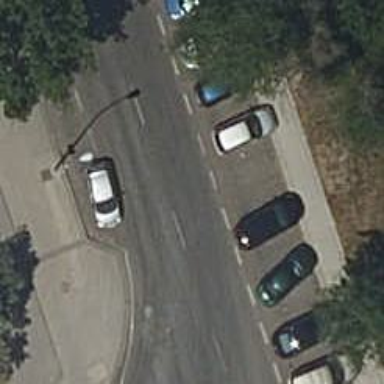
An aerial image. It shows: Uncontrolled zebra crossing on the road.